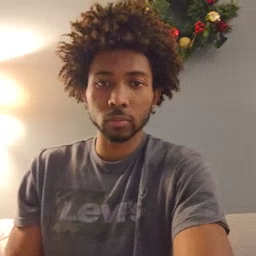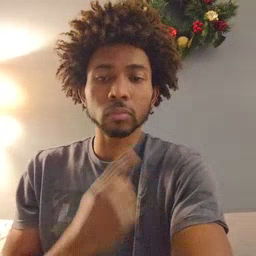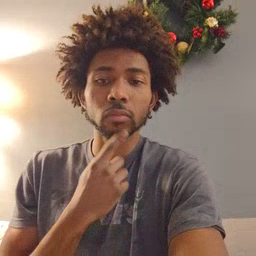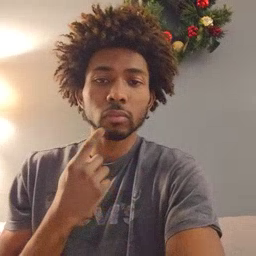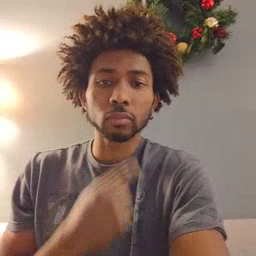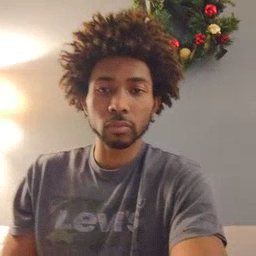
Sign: chin